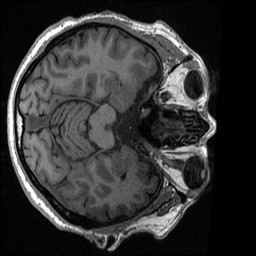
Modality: T1w
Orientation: axial
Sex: male
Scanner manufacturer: ge
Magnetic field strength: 3 T
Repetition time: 0.0064 s
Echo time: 0.00281 s